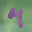
Label: 4